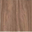
Piece: xx